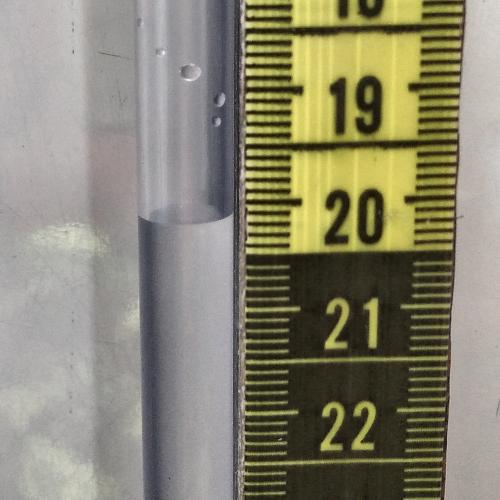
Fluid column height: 20.1 cm